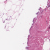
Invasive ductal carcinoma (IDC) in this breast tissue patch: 0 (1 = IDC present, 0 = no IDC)